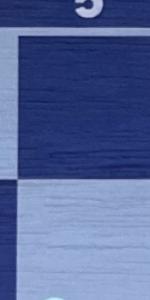
Label: Empty